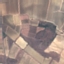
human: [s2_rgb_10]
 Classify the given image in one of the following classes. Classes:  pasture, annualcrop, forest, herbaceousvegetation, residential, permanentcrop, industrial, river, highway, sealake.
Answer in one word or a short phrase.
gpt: PermanentCrop